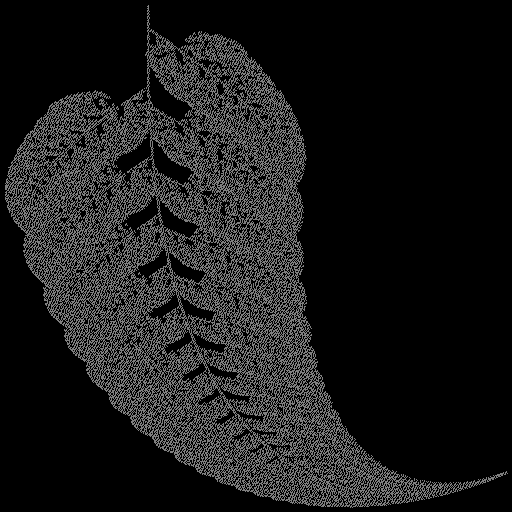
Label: spleenwort_fern